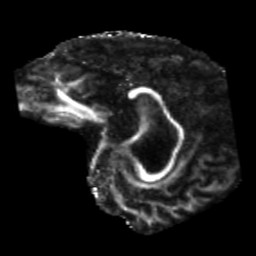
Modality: FA
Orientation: sagittal
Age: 40
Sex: male
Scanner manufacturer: siemens
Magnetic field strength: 3 T
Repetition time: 5.25 s
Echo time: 0.08 s